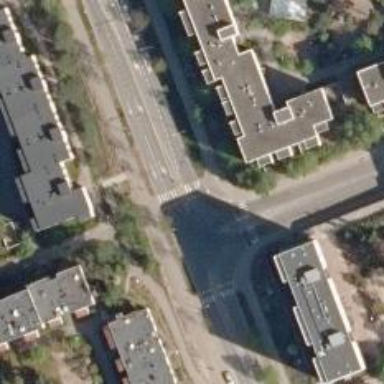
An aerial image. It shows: Asphalt cycleway.